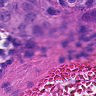
Metastatic tissue present: yes